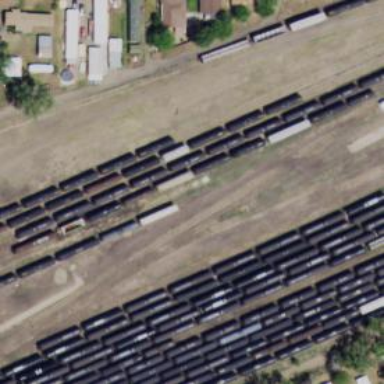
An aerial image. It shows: Railway spur service.